Field crop: tomato
Growth stage: 2
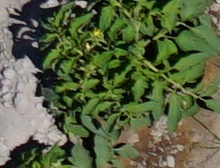
Species: tomato